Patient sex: M
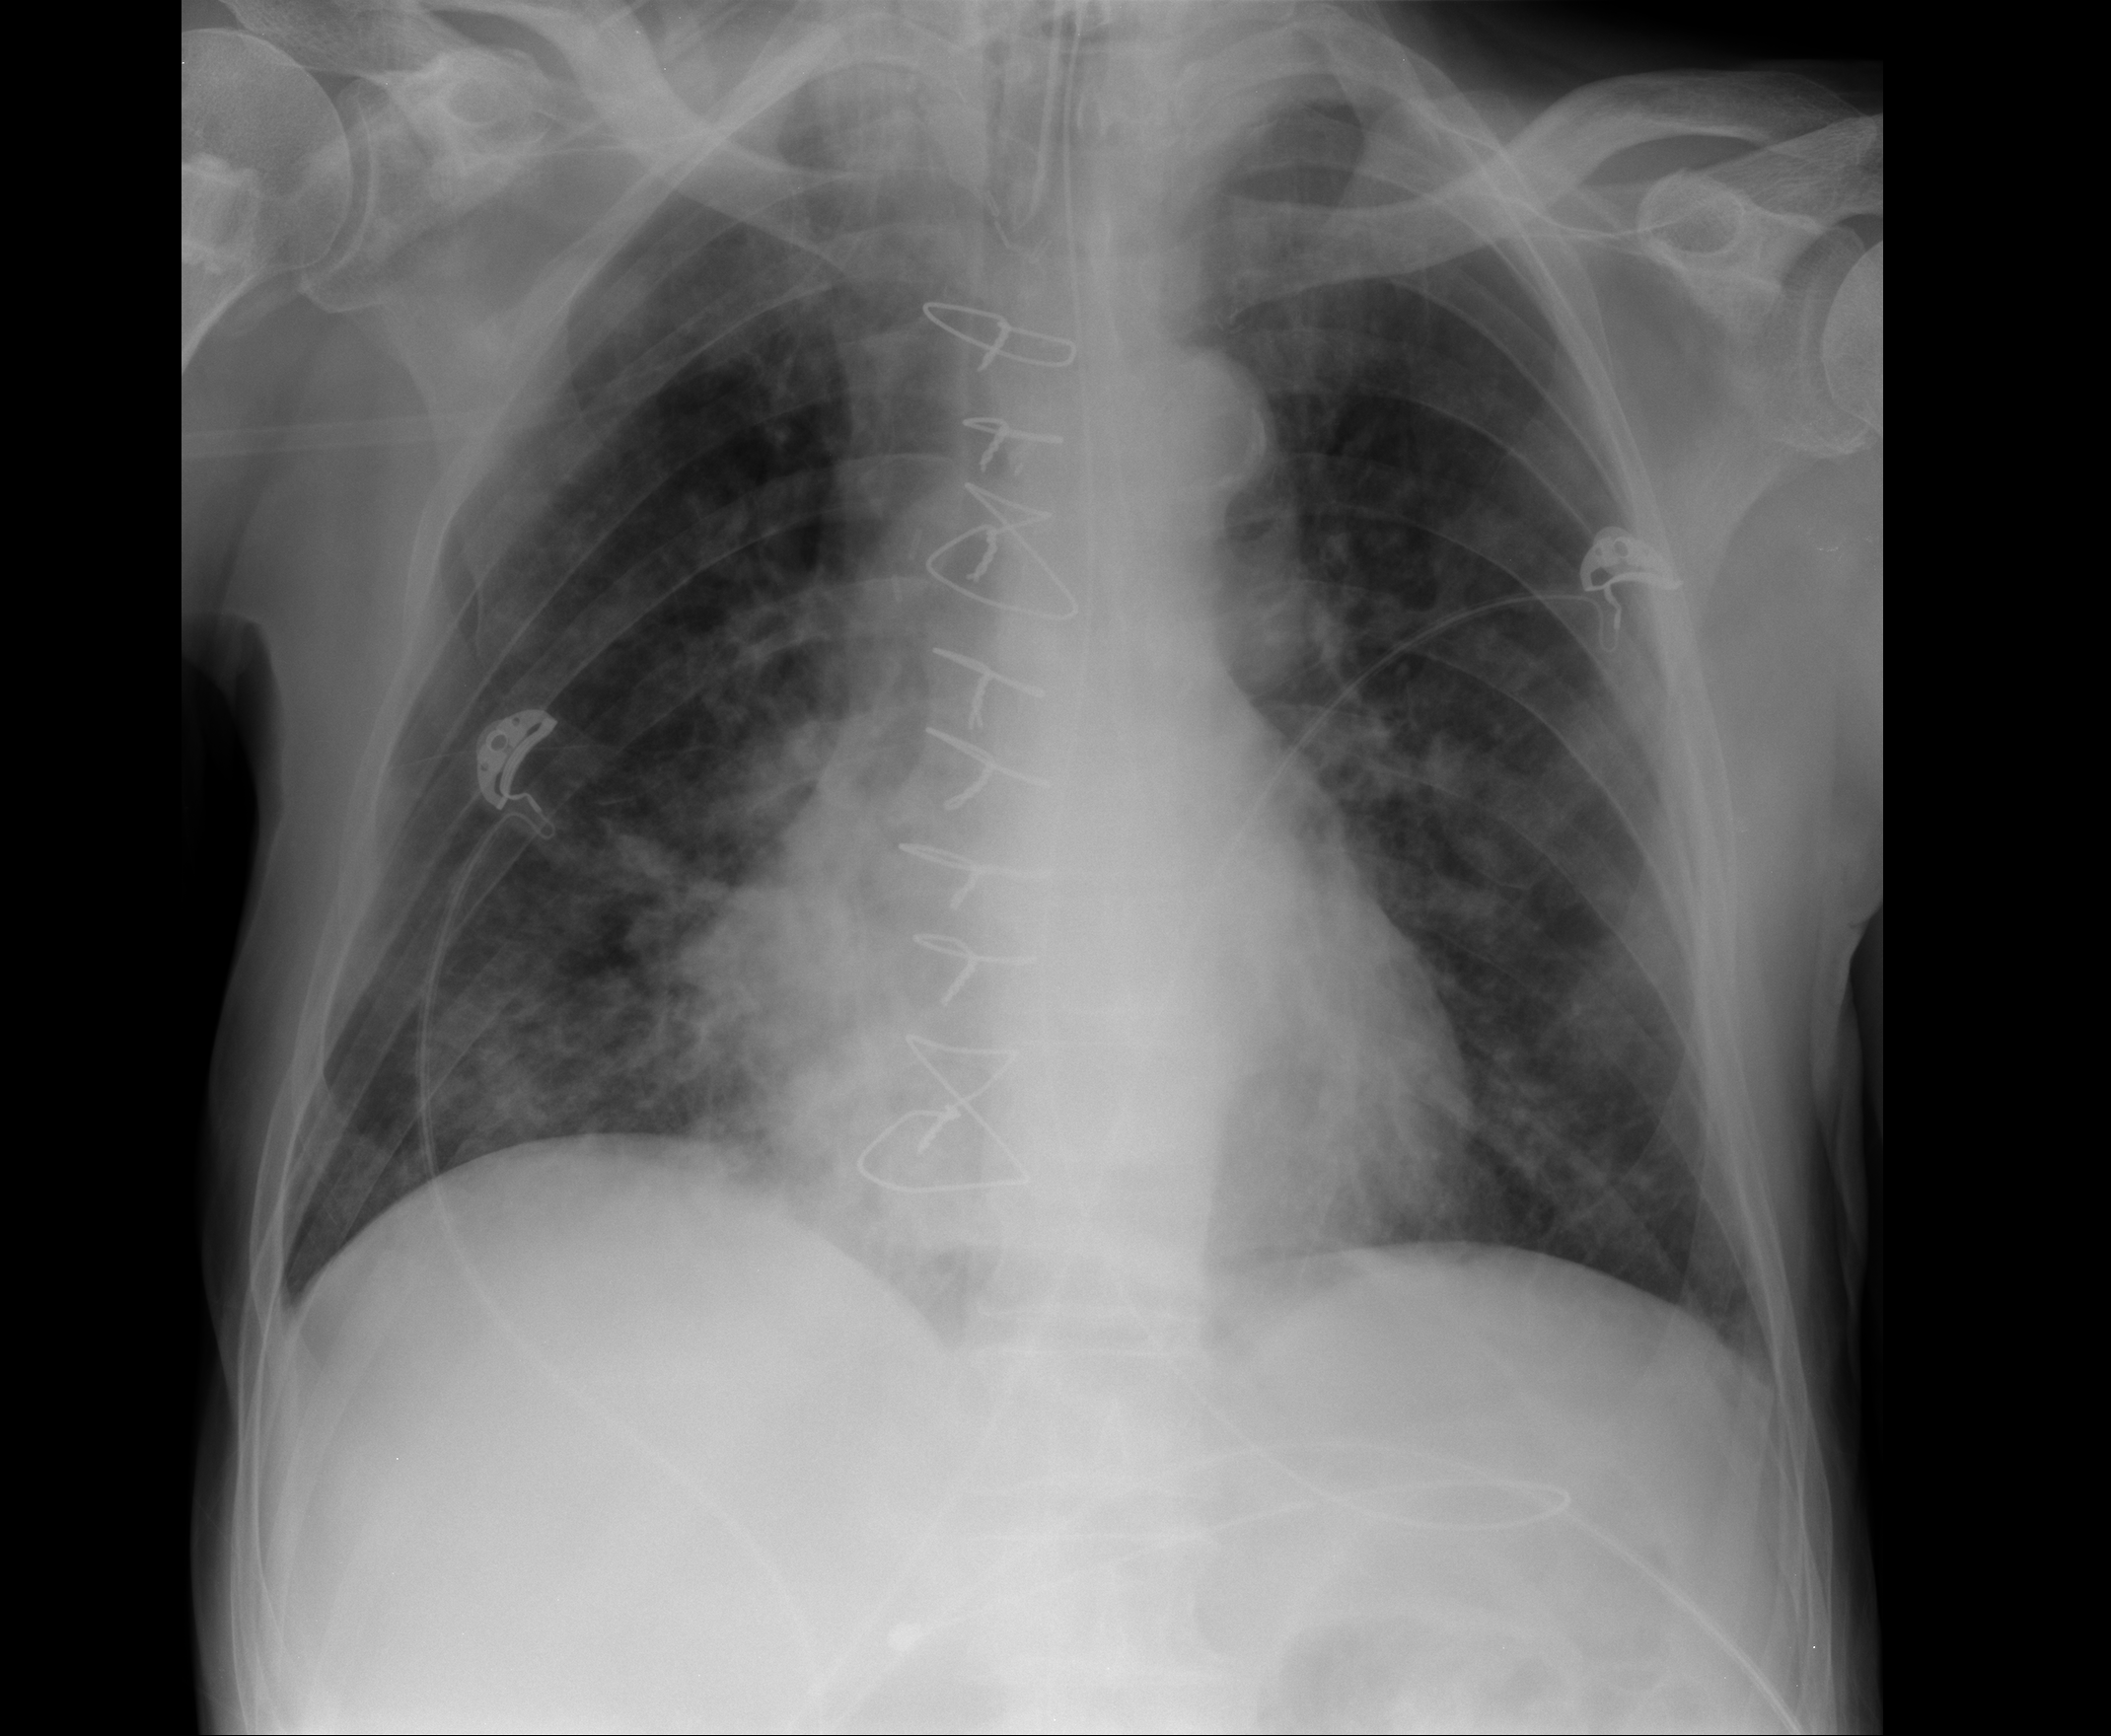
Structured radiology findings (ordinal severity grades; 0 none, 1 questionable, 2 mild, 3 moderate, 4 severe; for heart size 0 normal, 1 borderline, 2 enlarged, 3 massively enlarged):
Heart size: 0
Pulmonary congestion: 2
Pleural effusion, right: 0
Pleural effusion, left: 0
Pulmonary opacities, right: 3
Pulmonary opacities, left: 2
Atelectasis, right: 0
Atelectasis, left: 0